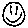
Label: smiley face